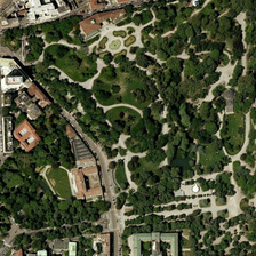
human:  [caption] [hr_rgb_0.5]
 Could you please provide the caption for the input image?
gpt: The block is integrated with scattered trees.

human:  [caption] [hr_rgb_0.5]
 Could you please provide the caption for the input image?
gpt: This blog is a chopper

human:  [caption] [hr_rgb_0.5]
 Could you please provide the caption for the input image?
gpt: Blocks are integrated with scattered trees.

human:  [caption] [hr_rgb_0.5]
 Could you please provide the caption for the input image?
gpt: The block is a patchwork of trees.

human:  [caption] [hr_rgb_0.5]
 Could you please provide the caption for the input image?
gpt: The bloc is integrated with scattered trees.